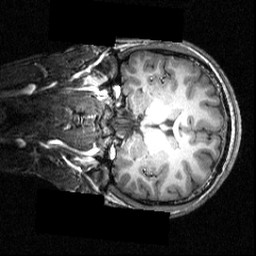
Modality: T1w
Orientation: coronal
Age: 20
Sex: male
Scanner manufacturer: siemens
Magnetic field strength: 3.951 T
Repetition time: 1.5 s
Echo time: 0.00335 s